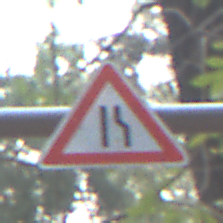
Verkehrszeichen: EinseitigVerengteFahrbahnRechts
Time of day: SunriseSunset
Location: Outdoor (Nature)
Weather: NotSpecified
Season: Autumn
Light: Natural